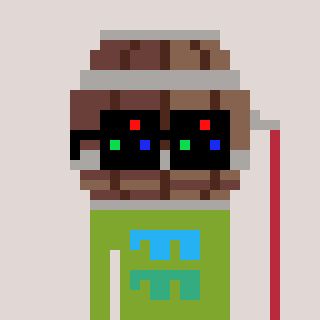
a pixel art character with square black sunglasses, a wine barrel-shaped head and a slimegreen-colored body on a warm background